Question: Im trying to submit a version of my app and after building im seeing the following screen

My app has a valid provisioning profile except one .o file that is for some reason not included in it..
That has been the case for a while now, and i have managed to submit the app without it being a problem.
A couple of day ago, after submiting a new version, i recived an email from apple saying :
> We have discovered one or more issues with your recent delivery for "xxx". To process your delivery, the following issues must be corrected:Invalid Signature - Code object is not signed at all. The binary at path <URL>Once these issues have been corrected, you can then redeliver the >corrected binary.Regards,The App Store team
I've tried the steps they recommended with no luck. Can anyone have any idea how to solve the issue ?
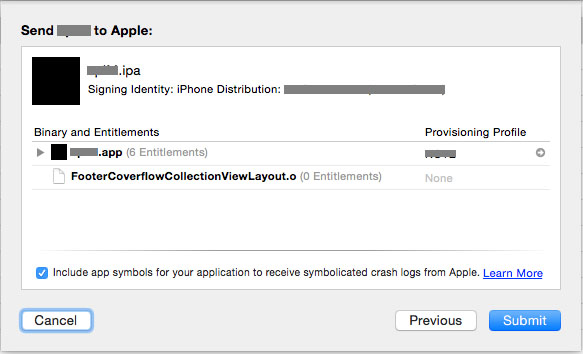
Answer: Removing the mentioned file, building, re-adding it to the project and building again solved the problem.